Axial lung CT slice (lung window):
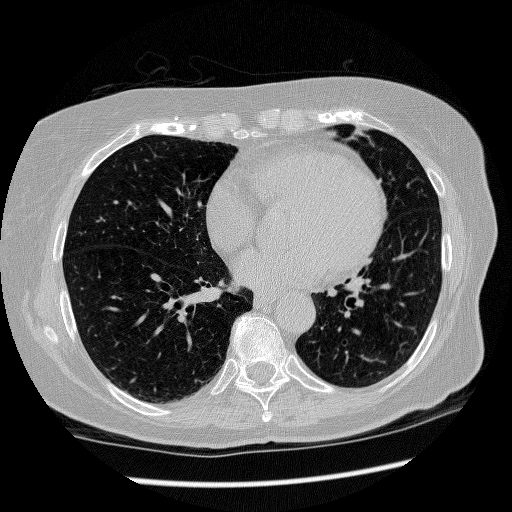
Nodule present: no